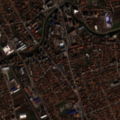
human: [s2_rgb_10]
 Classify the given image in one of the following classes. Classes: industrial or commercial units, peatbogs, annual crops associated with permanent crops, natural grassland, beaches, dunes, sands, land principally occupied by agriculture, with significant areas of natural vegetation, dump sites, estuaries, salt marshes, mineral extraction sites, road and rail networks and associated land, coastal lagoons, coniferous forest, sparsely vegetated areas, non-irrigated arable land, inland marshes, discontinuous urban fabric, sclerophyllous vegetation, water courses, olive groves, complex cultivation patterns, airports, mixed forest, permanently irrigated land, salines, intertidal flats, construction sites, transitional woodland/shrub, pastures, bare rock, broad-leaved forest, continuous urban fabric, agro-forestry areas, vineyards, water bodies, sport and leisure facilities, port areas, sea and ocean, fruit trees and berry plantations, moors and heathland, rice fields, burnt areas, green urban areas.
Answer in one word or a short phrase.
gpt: discontinuous urban fabric, industrial or commercial units, non-irrigated arable land, complex cultivation patterns